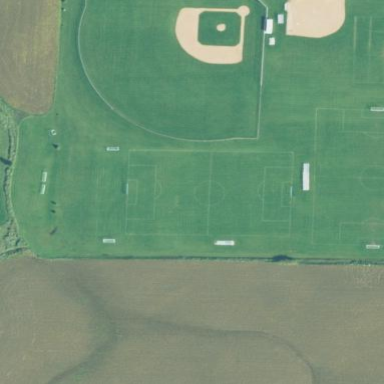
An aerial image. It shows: Soccer pitch for outdoor sports and leisure activities.